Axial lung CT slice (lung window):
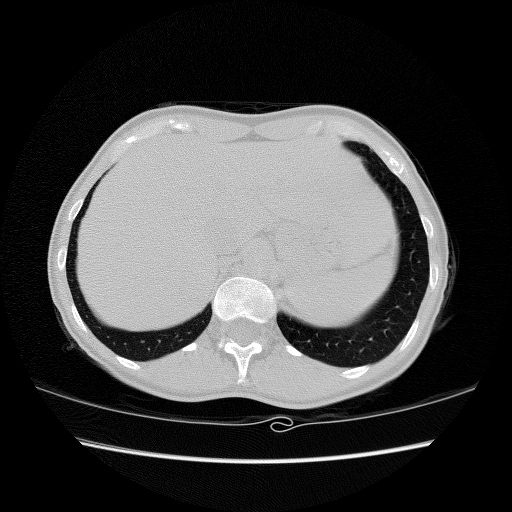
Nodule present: no